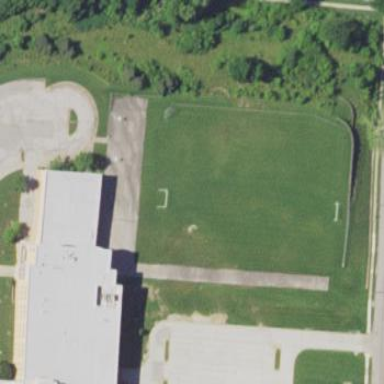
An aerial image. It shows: Soccer pitch for leisureland activities.